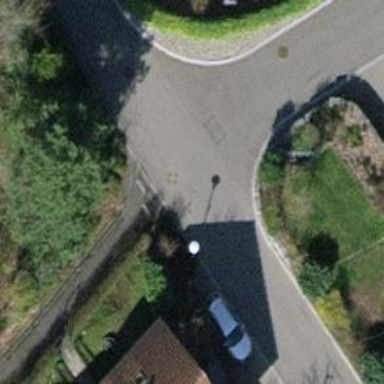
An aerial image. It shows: Smooth asphalt road in residential area.